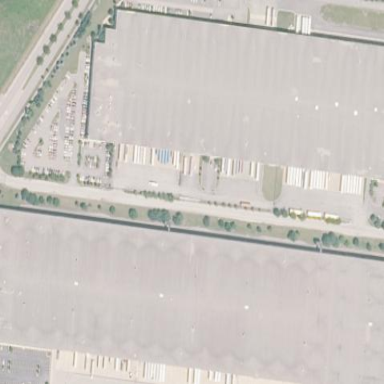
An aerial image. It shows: Warehouse building.